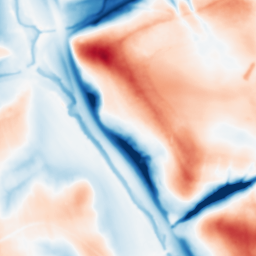
Category: multiscale
Decomposition family: dog
Decomposition parameters: sigma_low: 1
sigma_high: 20
Upsampling method: bicubic
Upsampling parameters: scale: 4
Upsampling scale: 4